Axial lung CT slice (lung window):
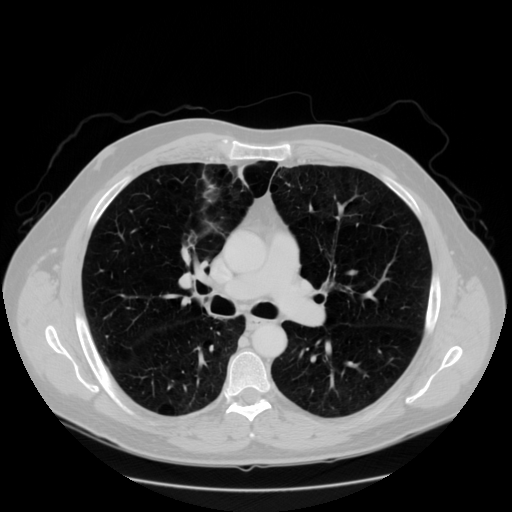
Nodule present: no